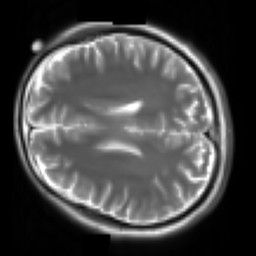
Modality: T2w
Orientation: axial